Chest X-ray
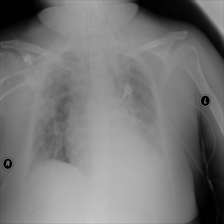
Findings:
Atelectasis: negative
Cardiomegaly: negative
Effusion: negative
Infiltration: positive
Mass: negative
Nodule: negative
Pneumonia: negative
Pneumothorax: negative
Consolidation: positive
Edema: negative
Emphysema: negative
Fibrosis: negative
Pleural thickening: negative
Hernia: negative